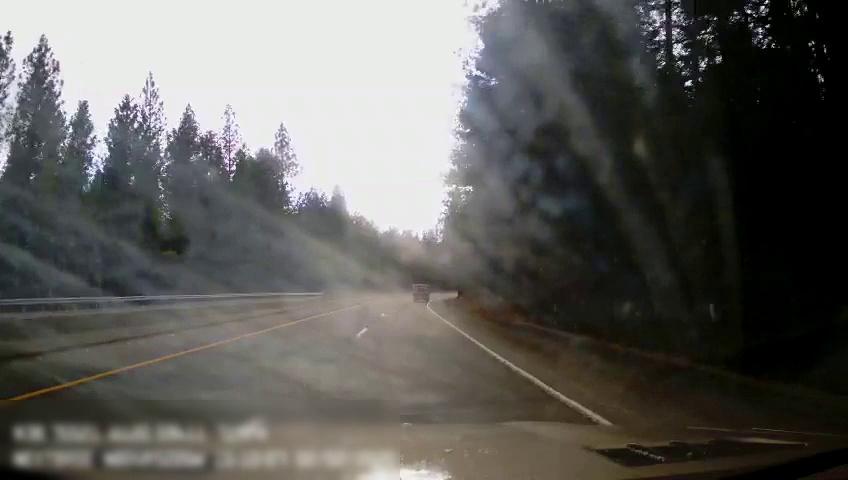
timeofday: Day
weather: Cloudy
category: Drivable Space
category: Drivable Space
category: Vehicles | Van
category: Lanes | Current Lane
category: Lanes | Alternate Lane
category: Lanes | Alternate Lane